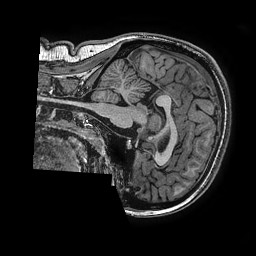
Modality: T1w
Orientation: sagittal
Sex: female
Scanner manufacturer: ge
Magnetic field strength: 3 T
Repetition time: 0.0077 s
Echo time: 0.003436 s